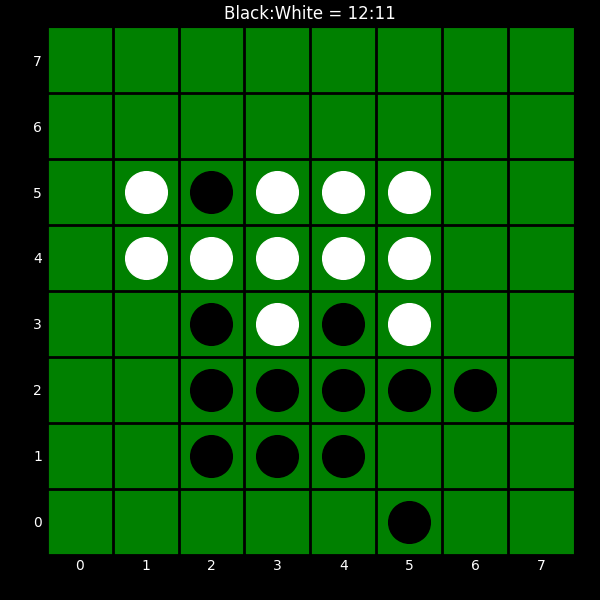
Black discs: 12
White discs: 11